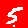
Digit: 5